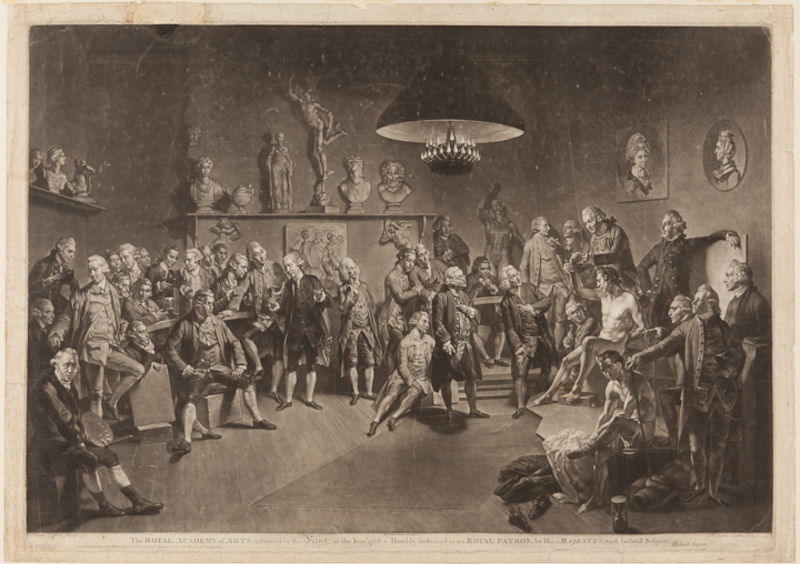
Titel: The Royal Academy
Künstler: Richard Earlom
Standort: Amherst (Massachusetts, USA)
Institution: Mead Art Museum, Amherst College
Schlagwörter: akt, gemälde, männer, versammlung, crowd, gathering, lamp, men, people, white, black, dark, group, meeting, old, painting, room, sit, sitting, social, wall, pictures, floor, antike, wood, statuen, man, naked, nude, head, feet, stand, light, drawing, perücken, black and white, bust, coats, statue, dead, shelf, victorian, party, walls, statues, patron, shoes, doctor, rich, standing, photograph, wig, photos, class, queen, wigs, tired, trial, upper class, colonial, sex, busts, vintage, judge, fucker, round 5 bitch, settler, orgy, writin, anal, hardxxxcore, nnackt, meen, doctors, classroom, colonia